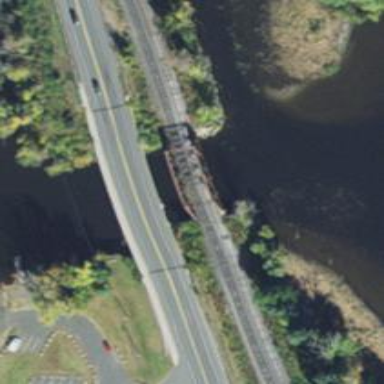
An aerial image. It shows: Railway bridge over siding rail service.